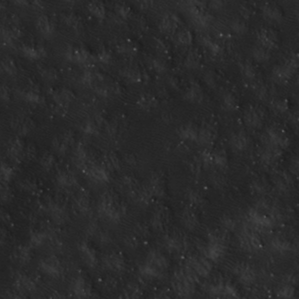
Label: non_frost